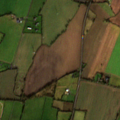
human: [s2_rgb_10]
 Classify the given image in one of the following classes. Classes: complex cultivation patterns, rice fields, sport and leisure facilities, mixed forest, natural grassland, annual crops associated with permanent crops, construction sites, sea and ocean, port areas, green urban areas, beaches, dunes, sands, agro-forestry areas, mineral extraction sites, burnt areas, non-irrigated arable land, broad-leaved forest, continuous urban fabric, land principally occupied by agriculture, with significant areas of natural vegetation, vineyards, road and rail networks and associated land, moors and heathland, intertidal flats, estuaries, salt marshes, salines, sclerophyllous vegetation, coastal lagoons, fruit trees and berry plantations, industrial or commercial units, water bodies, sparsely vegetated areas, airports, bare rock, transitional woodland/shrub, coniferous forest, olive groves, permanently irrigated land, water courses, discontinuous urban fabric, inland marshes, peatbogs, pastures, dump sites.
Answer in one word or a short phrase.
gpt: non-irrigated arable land, pastures, complex cultivation patterns